Interaction volume radius: 10 \u00c5
Interaction volume height: 50 \u00c5
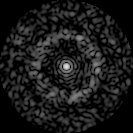
Disorder parameter: 0.8288